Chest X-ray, AP view. Patient: 46 years old, sex F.
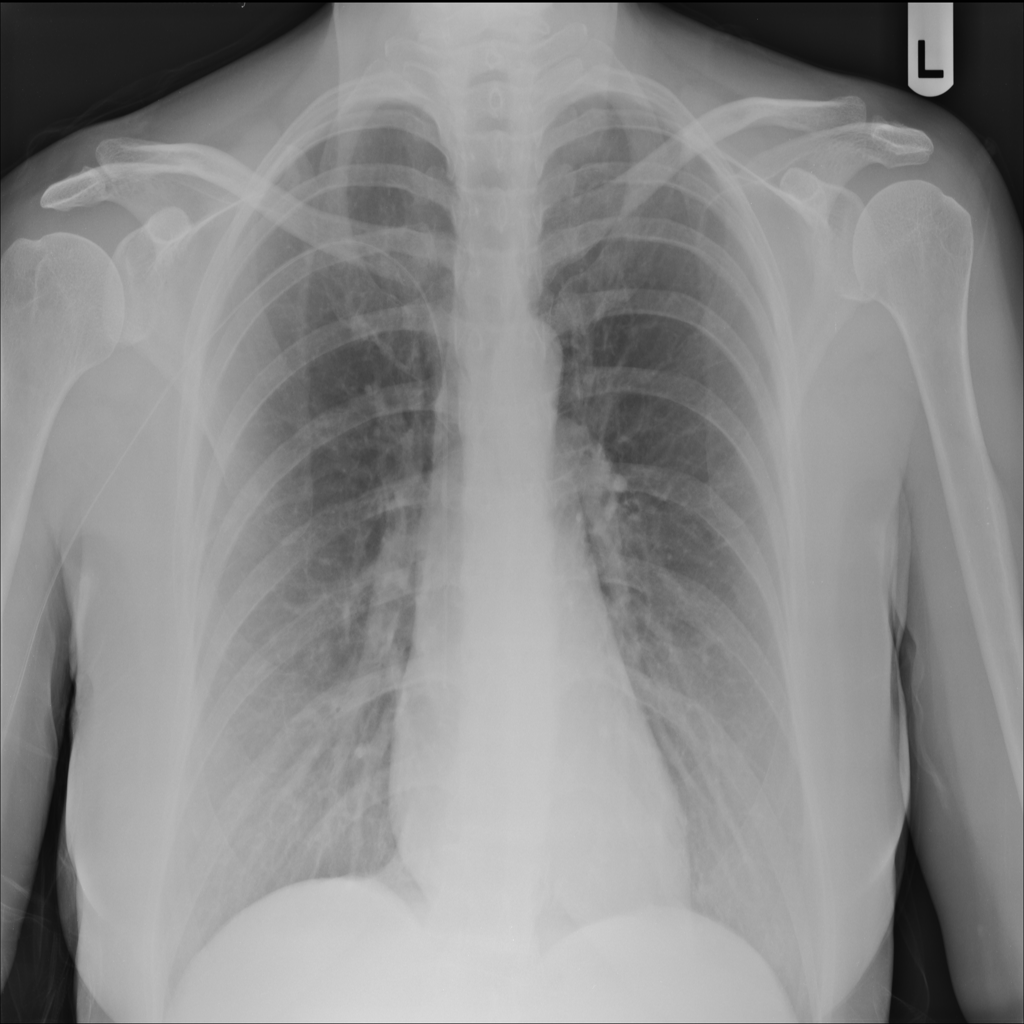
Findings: No Finding